Field crop: maize
Growth stage: 2
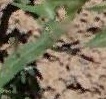
Species: maize